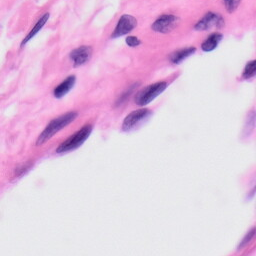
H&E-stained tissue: Skin